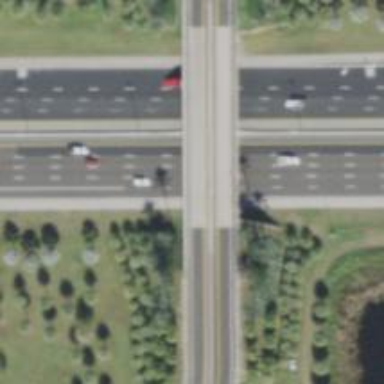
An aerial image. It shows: Motorway link bridge with double trumpet junction.